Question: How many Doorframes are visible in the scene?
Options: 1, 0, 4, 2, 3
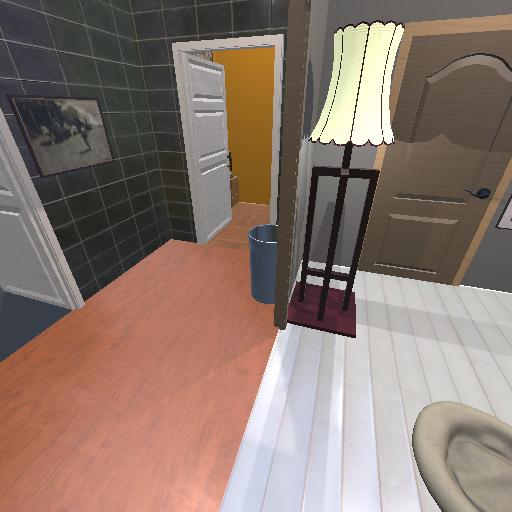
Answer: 1